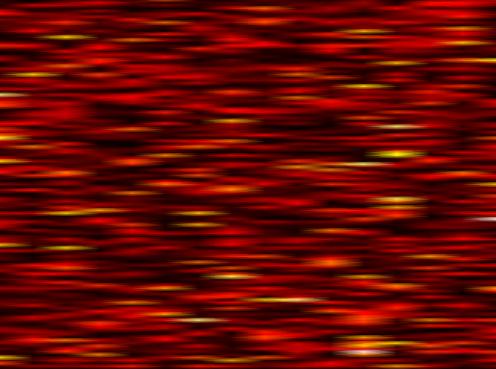
Label: OFDM